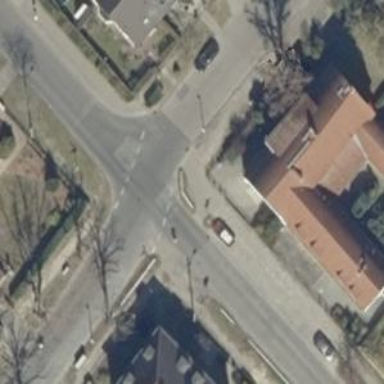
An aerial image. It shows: Unmarked crossing on the road.